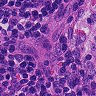
Metastatic tissue present: no